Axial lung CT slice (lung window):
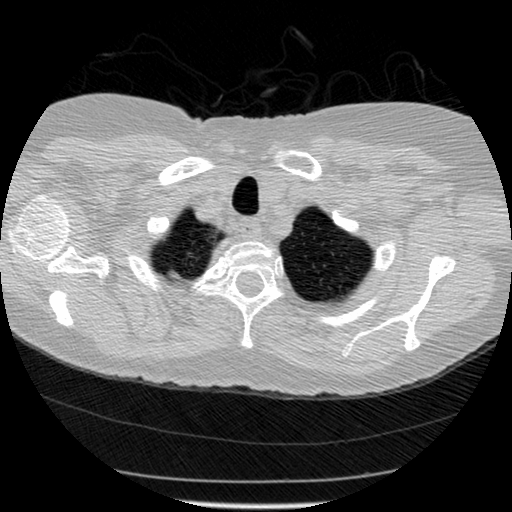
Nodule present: no